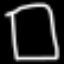
Label: square